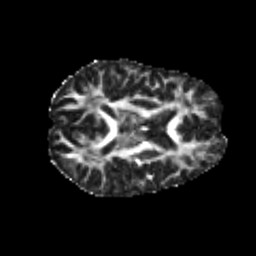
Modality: FA
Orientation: axial
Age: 24
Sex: female
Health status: healthy
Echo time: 0.074 s